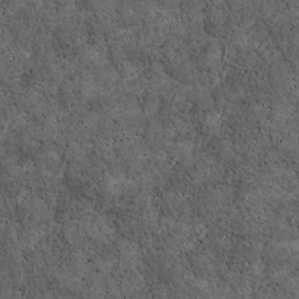
Label: non_frost